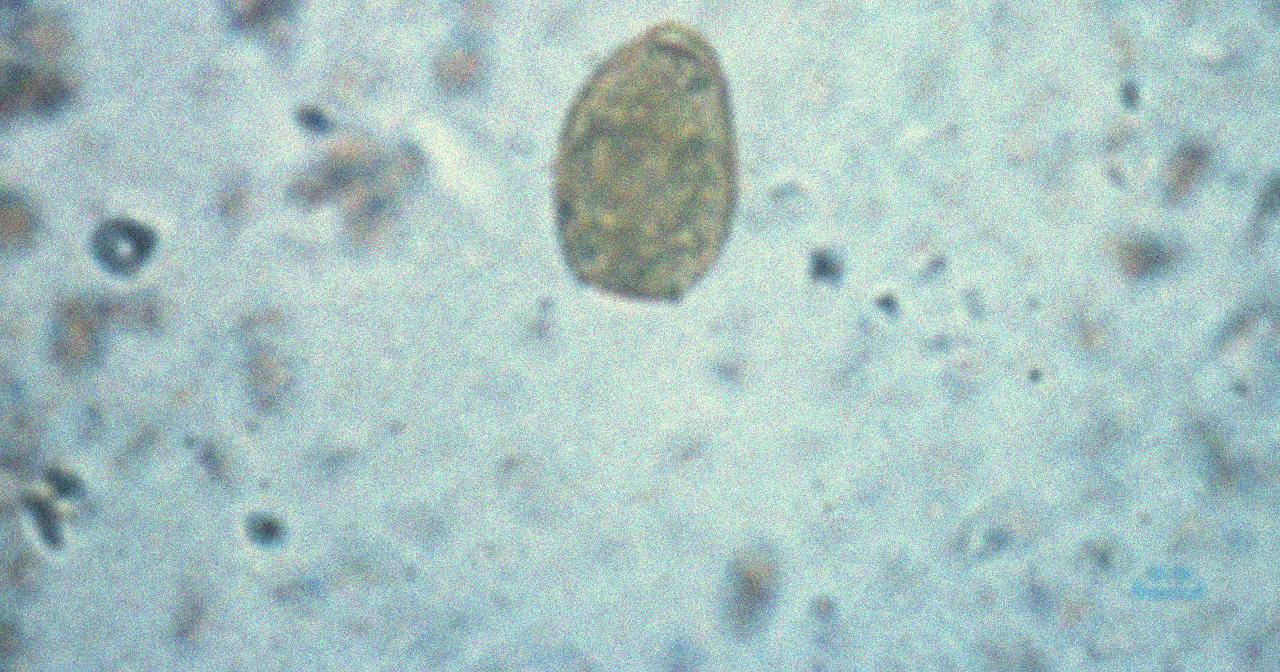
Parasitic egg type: Paragonimus spp